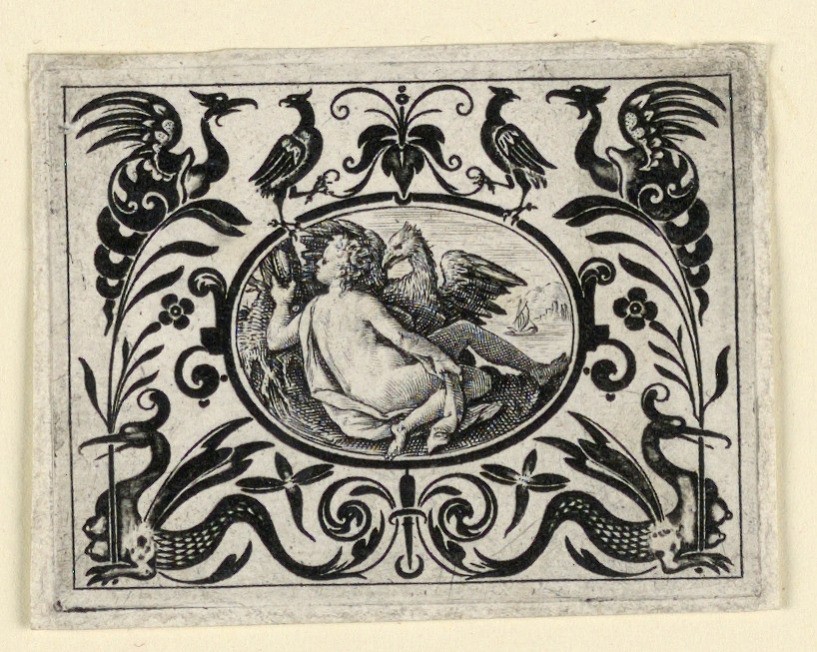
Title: Sense of Sight, plate from Quinque sensum typi in usum aurifabroru exarati (Images of the Five Senses Engraved for the Benefit of the Goldsmith)
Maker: Crispijn de Passe the Elder, Dutch, ca. 1565 - 1637
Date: ca. 1580
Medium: Blackwork and engraving on laid paper
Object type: Print
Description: Horizontal oval within horizontal rectangle. In an animal-grotesque field the medallion depicts a seated women looks into a handmirror in a landscape.